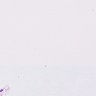
Metastatic tissue present: no